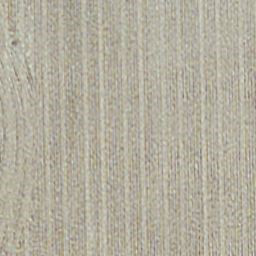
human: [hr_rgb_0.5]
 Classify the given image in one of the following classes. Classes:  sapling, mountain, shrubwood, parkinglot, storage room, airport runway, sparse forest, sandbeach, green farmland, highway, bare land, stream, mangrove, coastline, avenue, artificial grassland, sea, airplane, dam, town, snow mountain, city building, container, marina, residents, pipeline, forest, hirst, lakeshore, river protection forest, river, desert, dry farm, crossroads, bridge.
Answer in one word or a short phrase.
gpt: dry farm